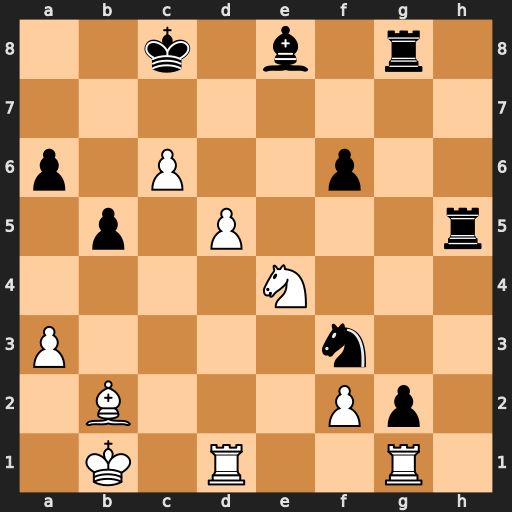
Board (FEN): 2k1b1r1/8/p1P2p2/1p1P3r/4N3/P4n2/1B3Pp1/1K1R2R1
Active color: w
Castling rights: -
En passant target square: -
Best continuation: Nd6+ Kb8 Nxe8